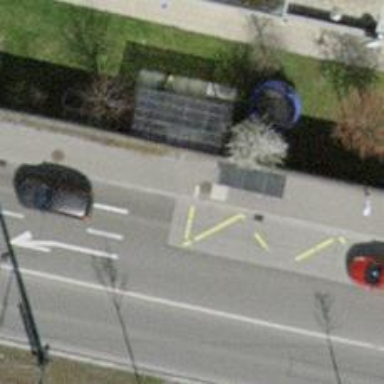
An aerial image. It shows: Platform for public transport is situated by the road.